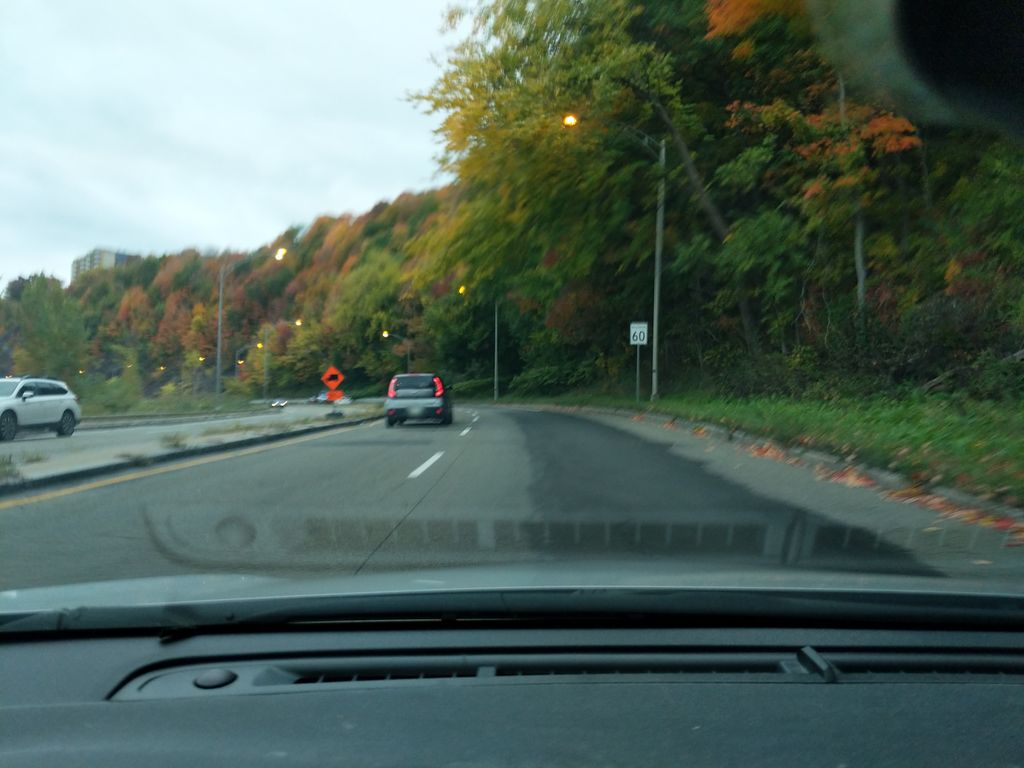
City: quebec_city